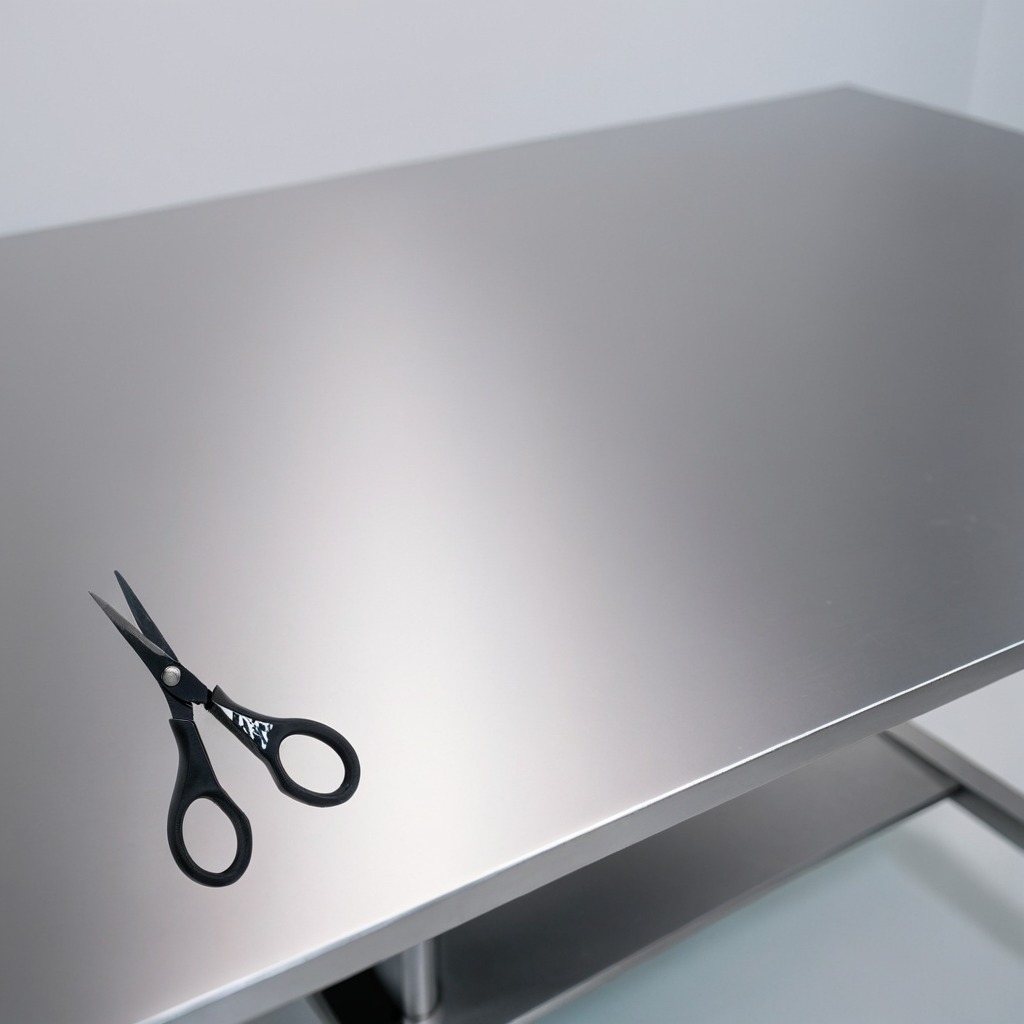
A scissor is lying on the stainless steel table.